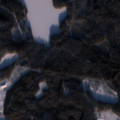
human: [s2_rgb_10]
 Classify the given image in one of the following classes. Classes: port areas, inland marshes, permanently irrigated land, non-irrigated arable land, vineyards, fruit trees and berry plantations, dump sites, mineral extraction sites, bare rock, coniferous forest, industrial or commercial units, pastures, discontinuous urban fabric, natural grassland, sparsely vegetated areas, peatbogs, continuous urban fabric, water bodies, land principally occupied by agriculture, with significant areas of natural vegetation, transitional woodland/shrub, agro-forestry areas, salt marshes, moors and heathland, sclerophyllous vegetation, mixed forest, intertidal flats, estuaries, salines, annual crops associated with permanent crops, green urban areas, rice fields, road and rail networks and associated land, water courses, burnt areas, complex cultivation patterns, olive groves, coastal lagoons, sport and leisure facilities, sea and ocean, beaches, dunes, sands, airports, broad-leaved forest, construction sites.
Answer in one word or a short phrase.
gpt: coniferous forest, mixed forest, water bodies